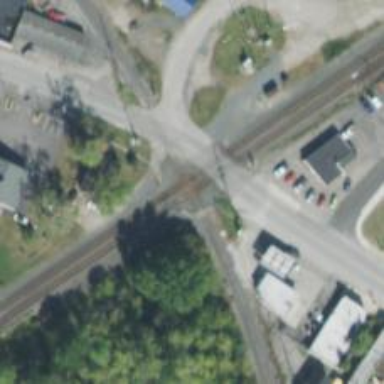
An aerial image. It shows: Railway crossing.